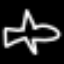
Label: airplane